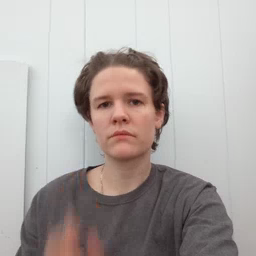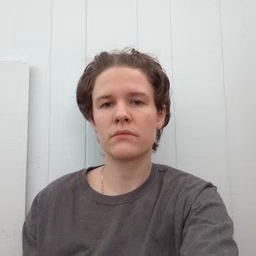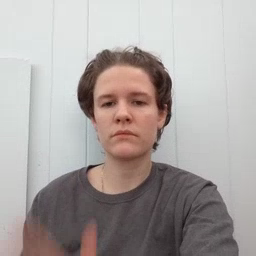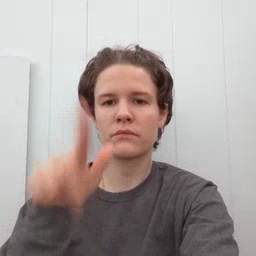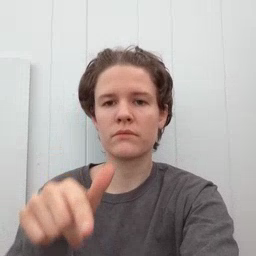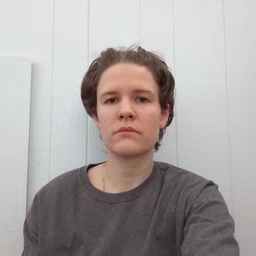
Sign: later